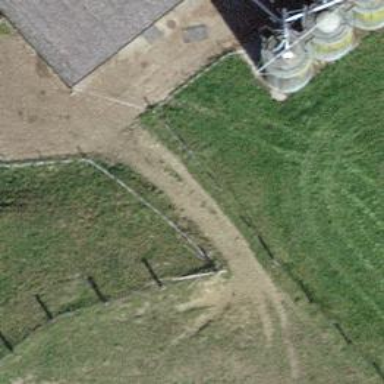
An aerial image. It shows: Farm.